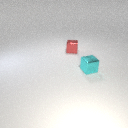
small red metal cube behind small cyan metal cube